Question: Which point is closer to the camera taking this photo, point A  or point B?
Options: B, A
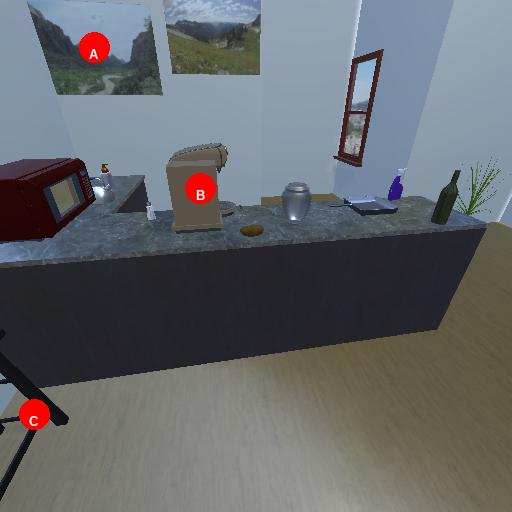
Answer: B